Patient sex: M
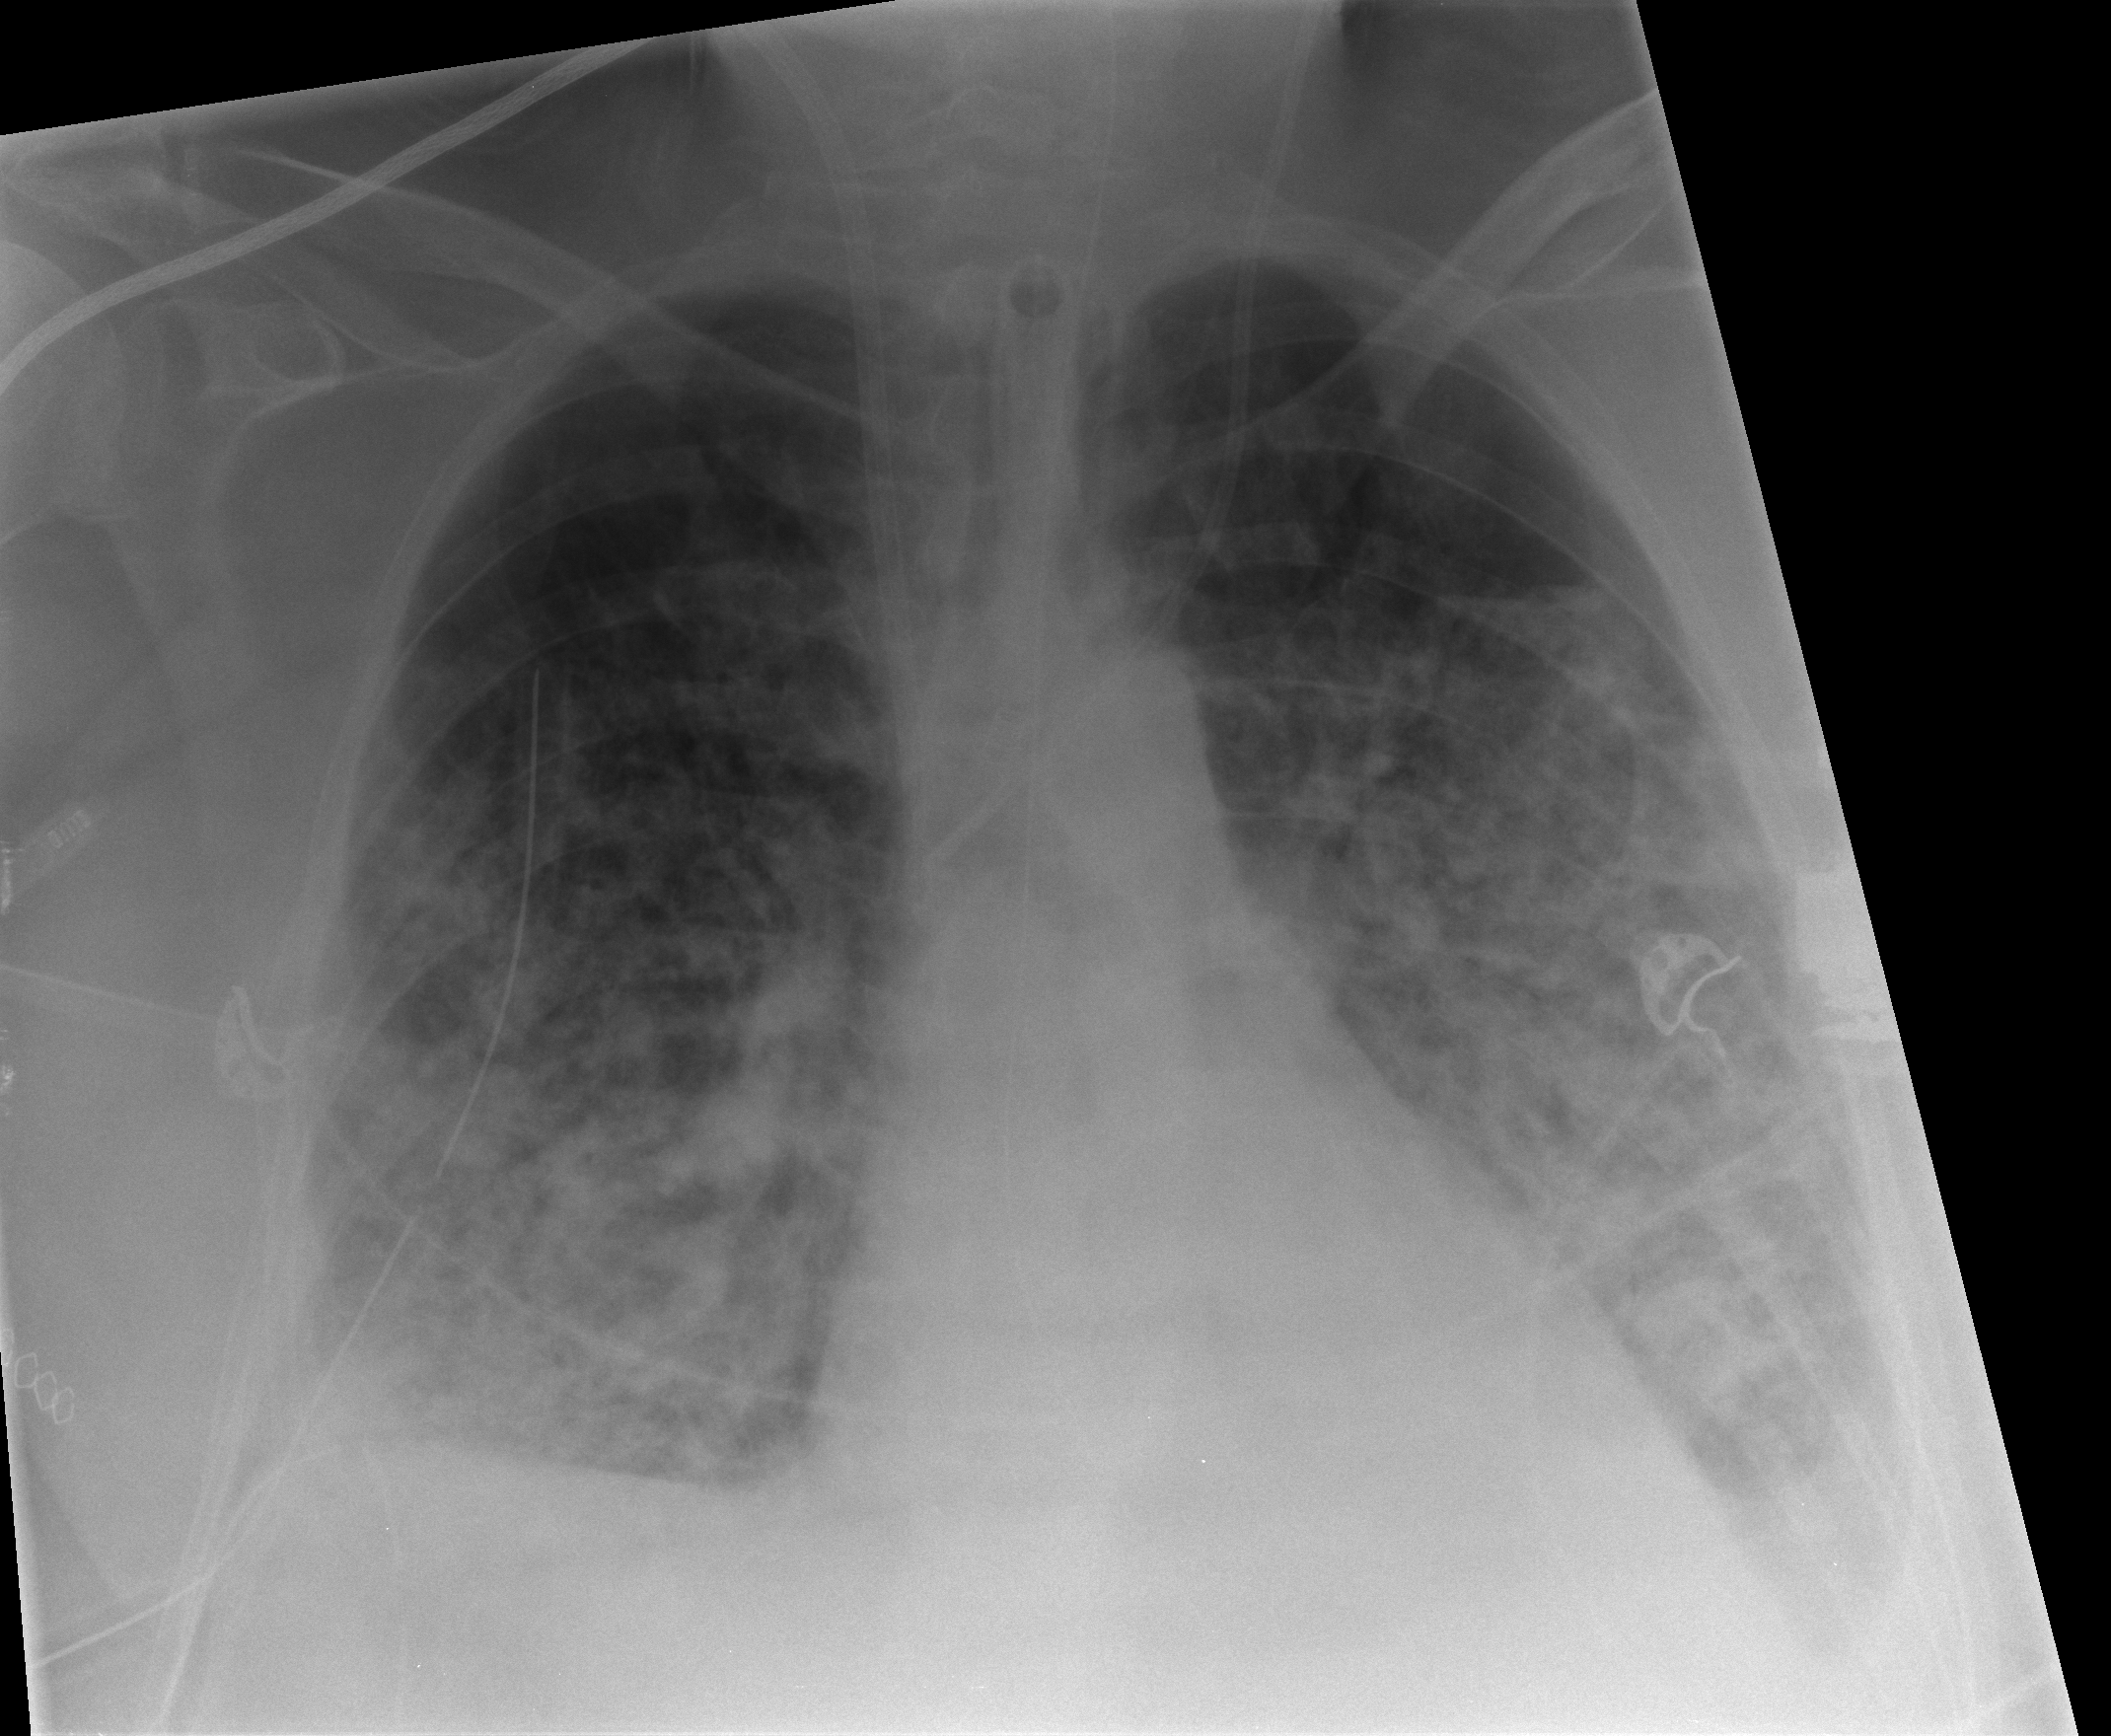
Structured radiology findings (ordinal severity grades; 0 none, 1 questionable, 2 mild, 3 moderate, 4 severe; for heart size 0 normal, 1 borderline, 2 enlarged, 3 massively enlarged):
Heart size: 1
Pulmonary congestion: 3
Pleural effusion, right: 1
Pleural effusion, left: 1
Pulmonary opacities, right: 3
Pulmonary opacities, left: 3
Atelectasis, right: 2
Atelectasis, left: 2